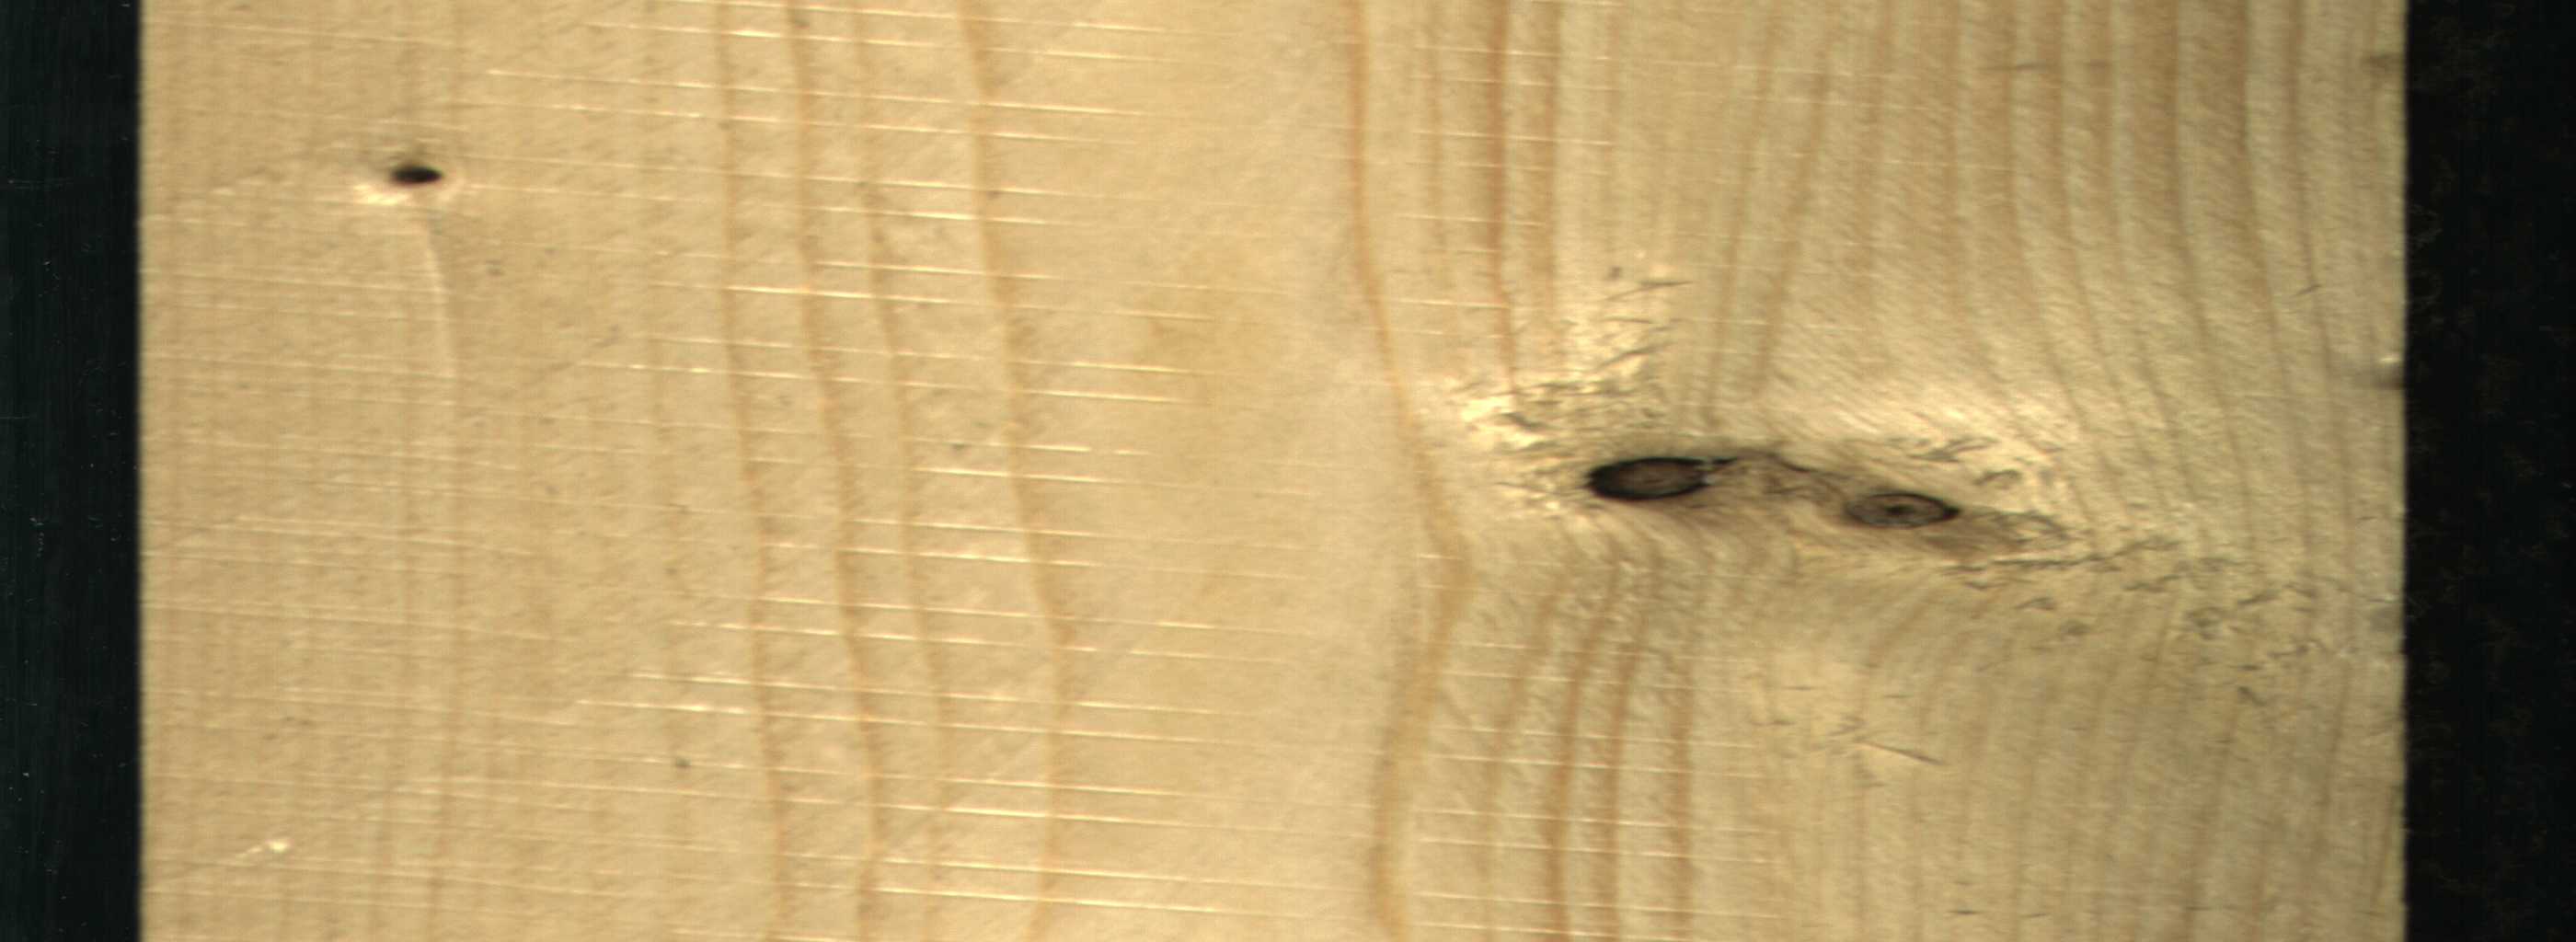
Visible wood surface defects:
Dead_Knot
Dead_Knot
Dead_Knot